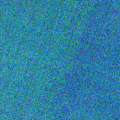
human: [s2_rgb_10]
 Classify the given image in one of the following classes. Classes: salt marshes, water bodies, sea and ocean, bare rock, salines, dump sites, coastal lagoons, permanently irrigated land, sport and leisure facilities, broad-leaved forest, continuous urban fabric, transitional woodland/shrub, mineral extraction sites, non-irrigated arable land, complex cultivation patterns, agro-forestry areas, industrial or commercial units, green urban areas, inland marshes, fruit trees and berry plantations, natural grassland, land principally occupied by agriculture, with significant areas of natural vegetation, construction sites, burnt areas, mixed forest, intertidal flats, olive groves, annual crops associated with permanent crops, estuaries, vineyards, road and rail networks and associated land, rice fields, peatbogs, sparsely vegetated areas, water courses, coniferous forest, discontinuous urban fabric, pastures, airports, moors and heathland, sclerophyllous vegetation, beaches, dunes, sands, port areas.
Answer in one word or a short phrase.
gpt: sea and ocean